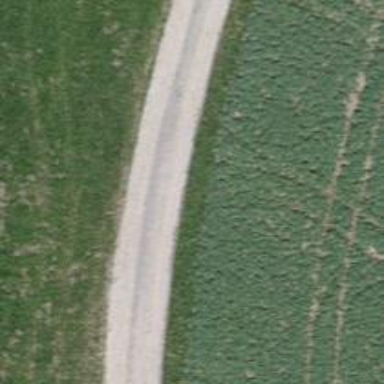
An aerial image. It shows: Track with compacted grade 2 surface.